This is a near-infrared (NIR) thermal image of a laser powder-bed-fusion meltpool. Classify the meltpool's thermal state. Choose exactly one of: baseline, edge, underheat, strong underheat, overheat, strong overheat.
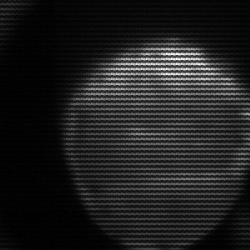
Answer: edge